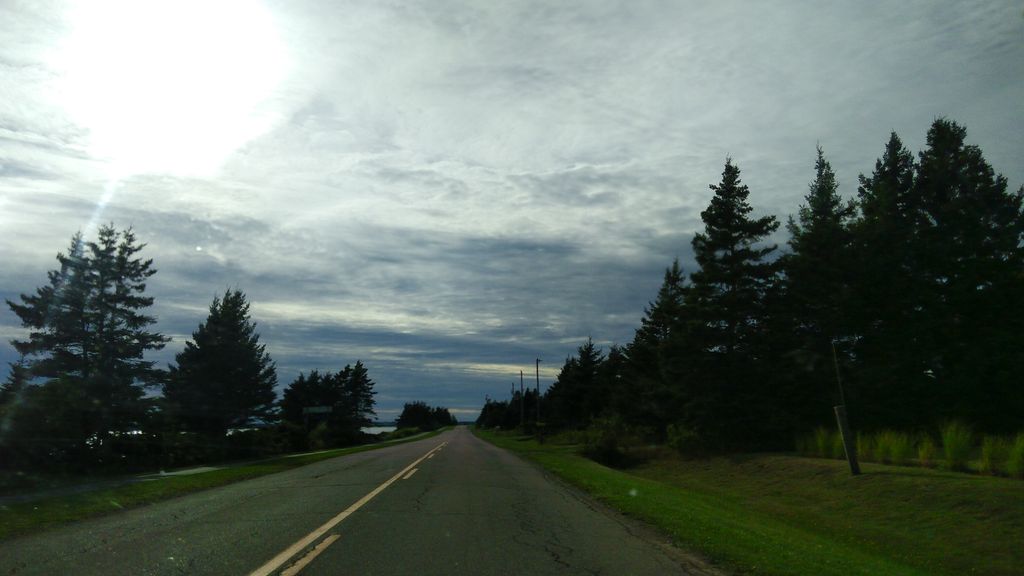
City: charlottetown